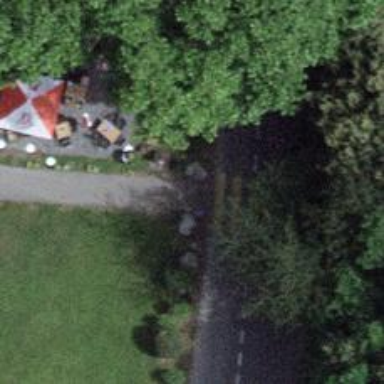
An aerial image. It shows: Bollard.